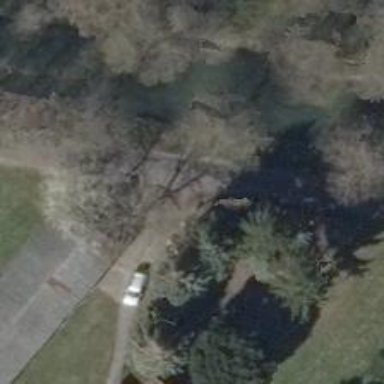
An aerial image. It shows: Driveway with ground surface.